Interaction volume radius: 5 \u00c5
Interaction volume height: 15 \u00c5
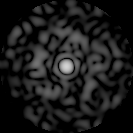
Disorder parameter: 0.8299